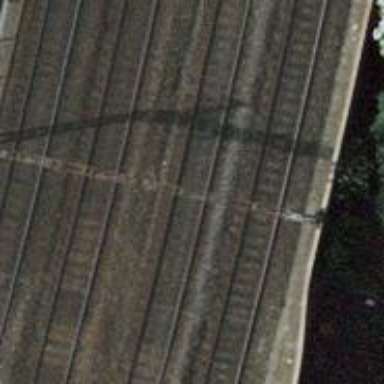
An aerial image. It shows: Railway bridge with electrified contact line. There is one track on the bridge.